Field crop: maize
Growth stage: 2
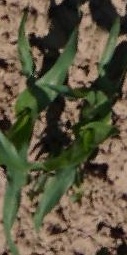
Species: maize